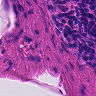
Metastatic tissue present: no